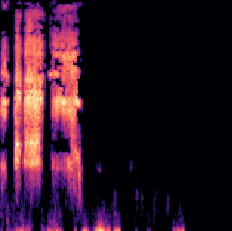
Sound class: Rooster